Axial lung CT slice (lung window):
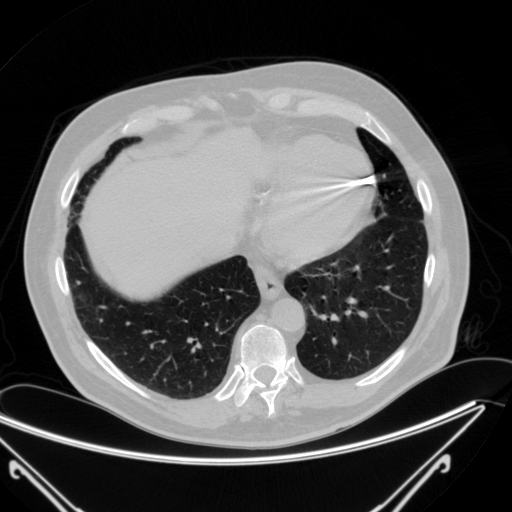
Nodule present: no